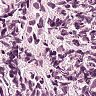
Metastatic tissue present: no